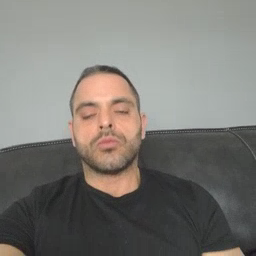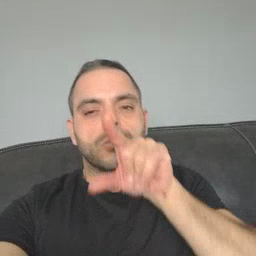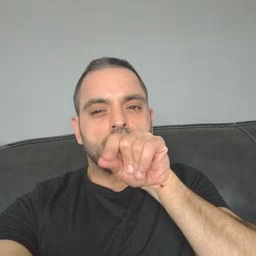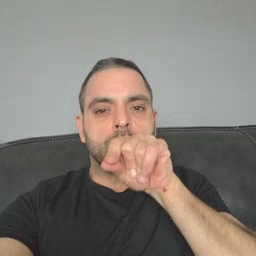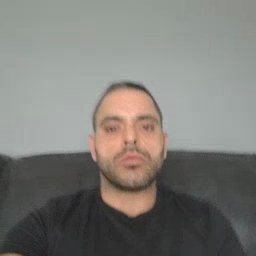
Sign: bird